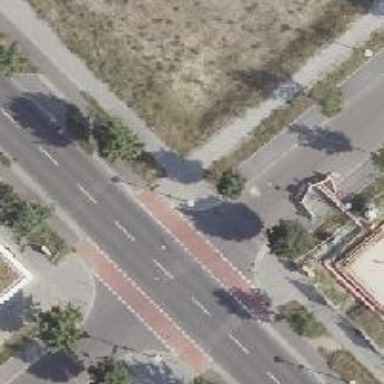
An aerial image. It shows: Unmarked crossing on footway.